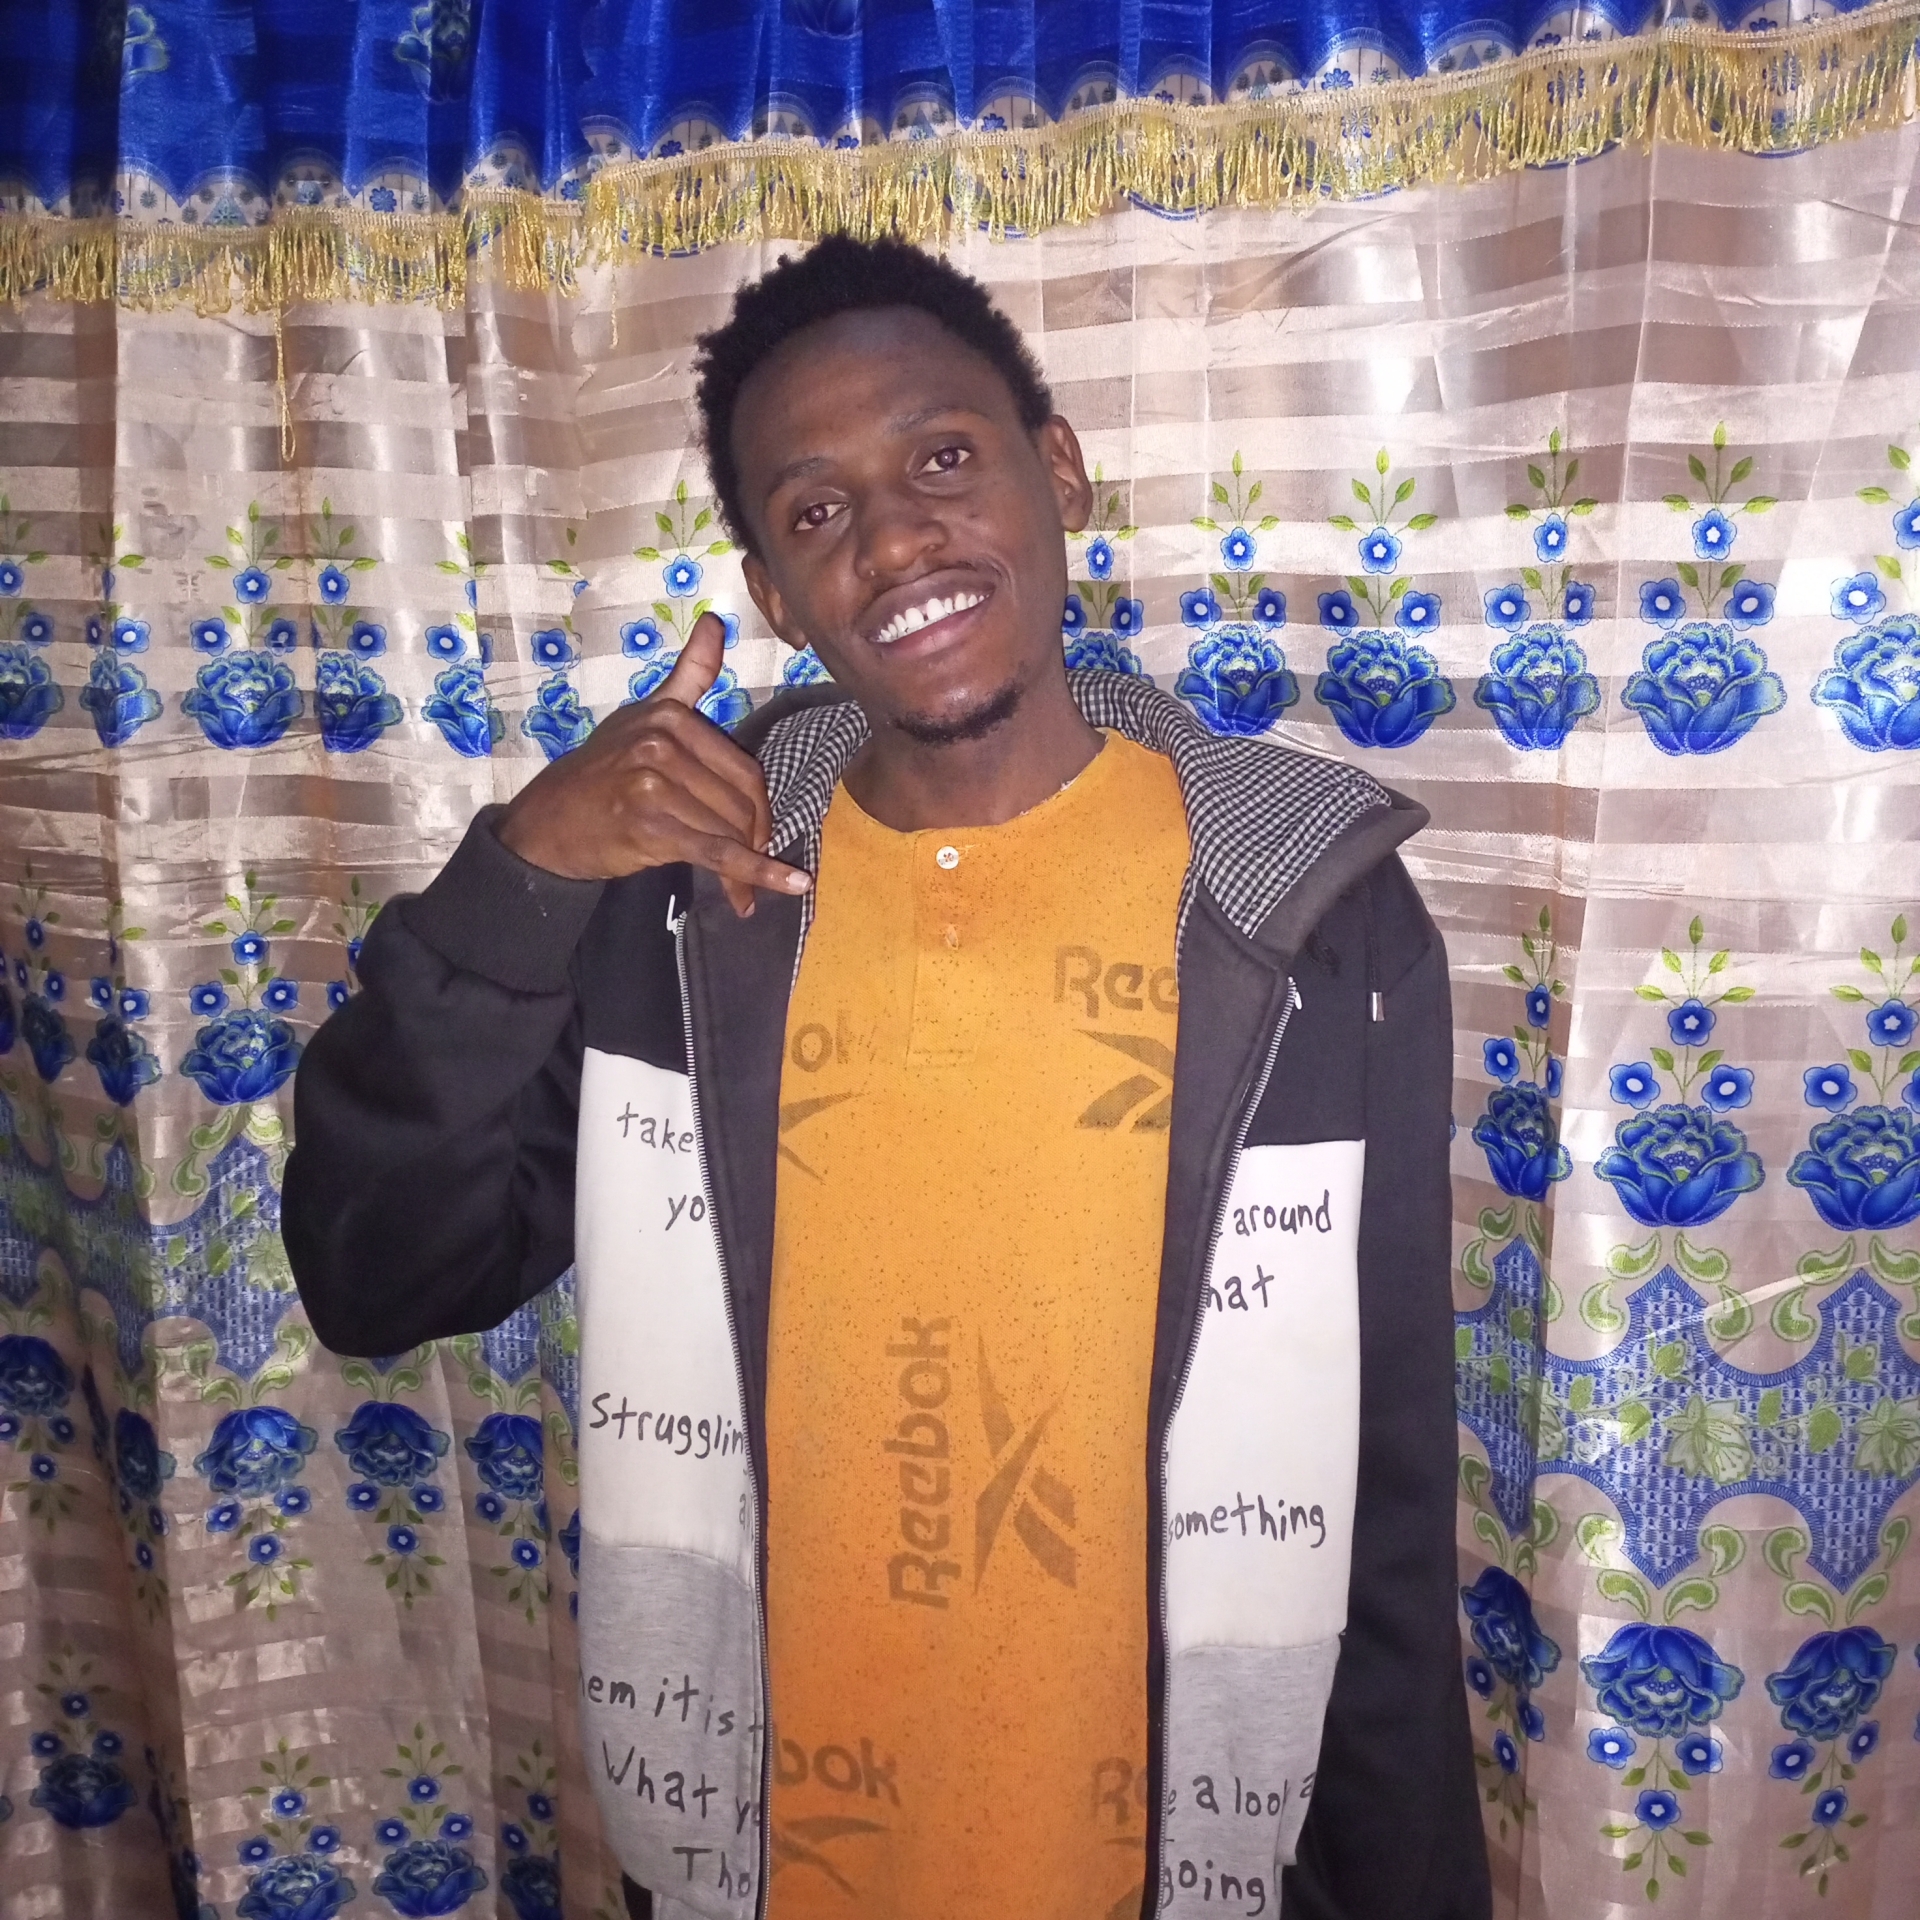
Label: clear